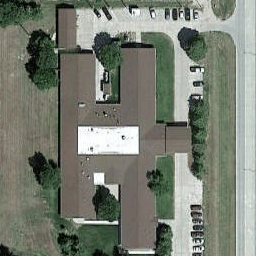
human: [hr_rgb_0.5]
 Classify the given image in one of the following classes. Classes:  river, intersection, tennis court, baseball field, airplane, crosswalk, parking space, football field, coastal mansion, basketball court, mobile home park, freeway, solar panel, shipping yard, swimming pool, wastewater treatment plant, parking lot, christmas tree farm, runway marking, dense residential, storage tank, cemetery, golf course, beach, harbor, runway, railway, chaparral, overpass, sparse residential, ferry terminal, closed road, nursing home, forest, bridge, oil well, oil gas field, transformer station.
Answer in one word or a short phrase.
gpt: nursing home